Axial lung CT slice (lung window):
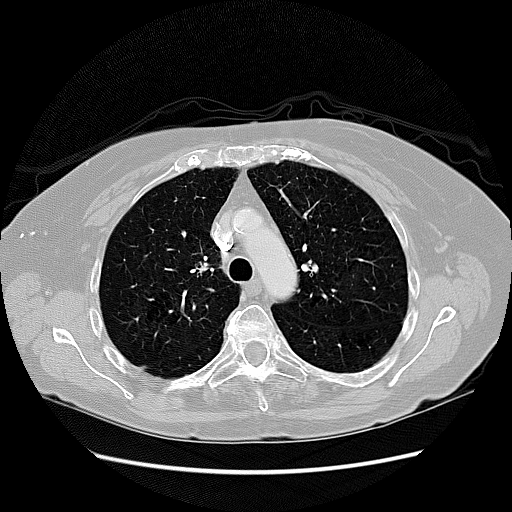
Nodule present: no